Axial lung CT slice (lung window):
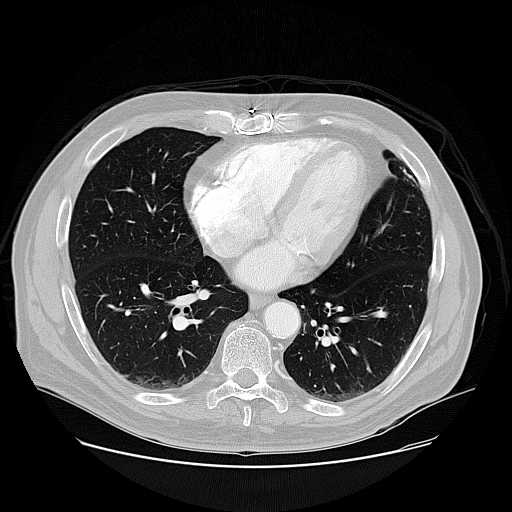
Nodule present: no